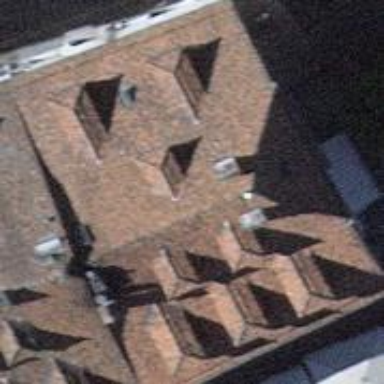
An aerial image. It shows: White apartment building with gabled row roof made of maroon roof tiles.